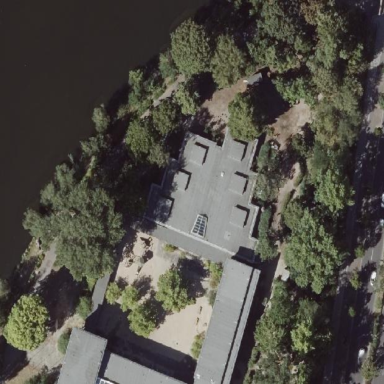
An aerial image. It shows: School building with flat roof.